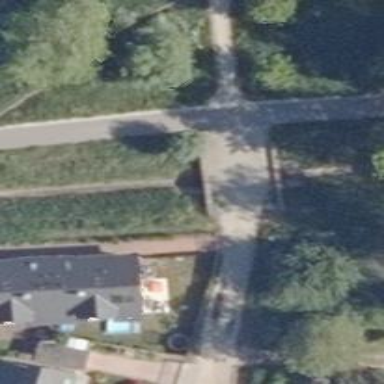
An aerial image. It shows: Footway bridge.